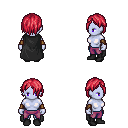
a pixel art fantasy rpg character, female body template, dark elf, purple skin, black cape, magenta pants, ruby red bangs hairstyle, cloth bracers, black shoes, four views (front, back, left, right), 2x2 character sprite sheet, small pixel art, hard edges, no anti-aliasing